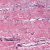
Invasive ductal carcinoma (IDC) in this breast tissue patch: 0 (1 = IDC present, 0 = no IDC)